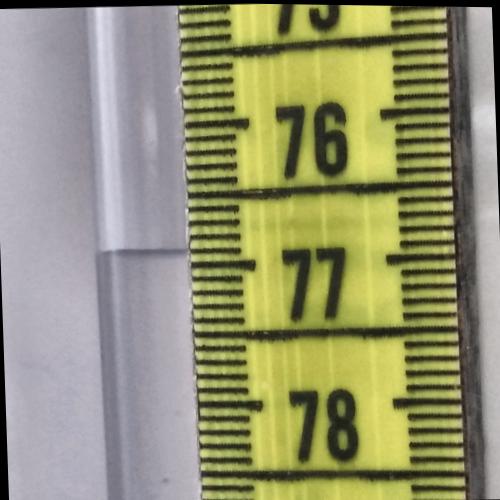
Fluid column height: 76.9 cm